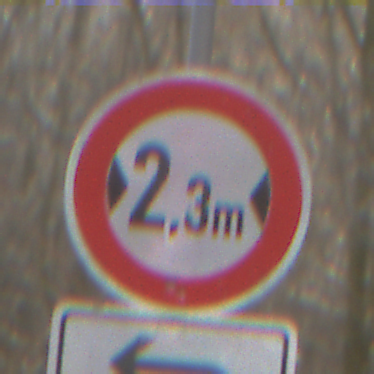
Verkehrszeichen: TatsaechlicheBreite2Komma3
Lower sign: RichtungsangabeDurchPfeile2
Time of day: MorningAfternoon
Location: Outdoor (Nature)
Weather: Clear
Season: Winter
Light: Natural